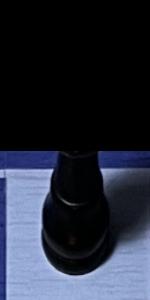
Label: King_Black